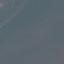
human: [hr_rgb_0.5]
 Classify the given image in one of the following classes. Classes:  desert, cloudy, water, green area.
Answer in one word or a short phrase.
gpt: water